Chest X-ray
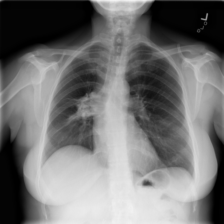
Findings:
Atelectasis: negative
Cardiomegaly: negative
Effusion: negative
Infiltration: negative
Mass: positive
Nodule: negative
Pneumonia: negative
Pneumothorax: negative
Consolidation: negative
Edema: negative
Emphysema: negative
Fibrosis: negative
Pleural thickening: negative
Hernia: negative